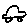
Label: car